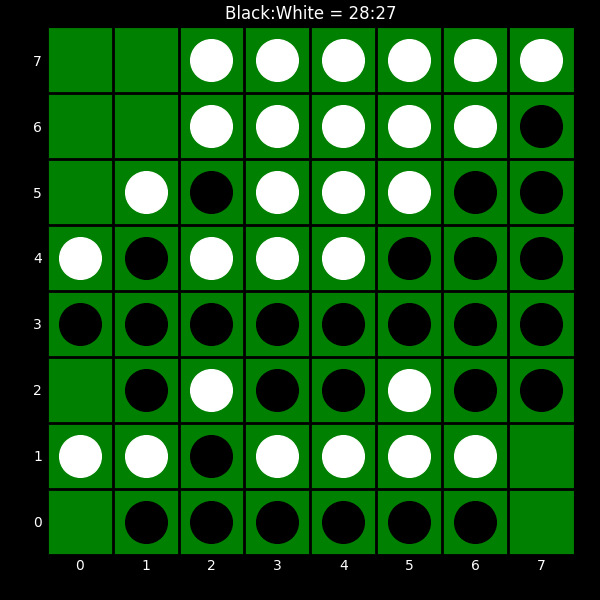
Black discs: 28
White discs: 27